Question: I am new to the whole Appcelerator world so I had a question:
Anybody is aware if appcelerator titanium provides slider functionality similar to this screenshot?
If not, what would be the first docs to look at?
No need for fancy animation or anything, just simplest transition.

I just need basic slider for titanium that has slide selectors looking like small circles (or something I could modify or adjust to custom needs).
Also, yes I'll use this as a startpoint
<URL>
But the page doesn't have screenshots of how the slider object looks and acts.
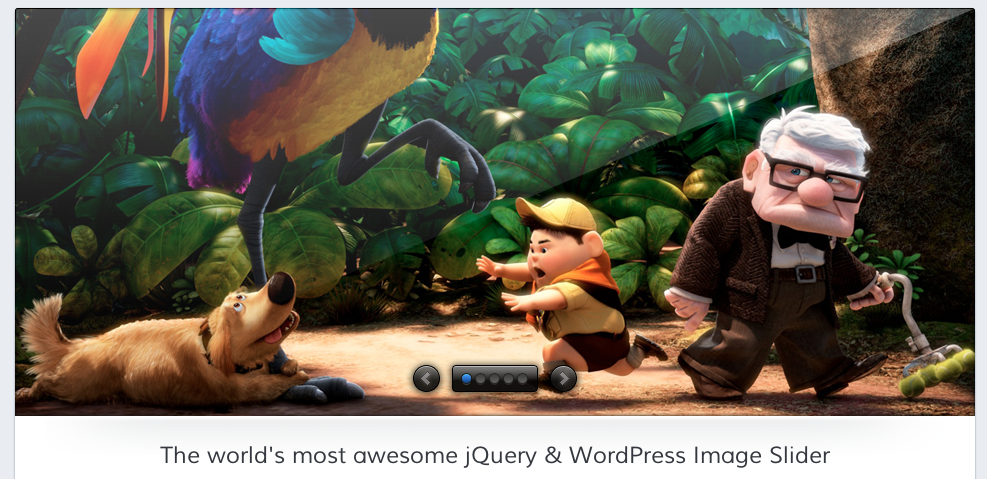
Answer: You want the ScrollableView control, with the paging component enabled.
<URL>